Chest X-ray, AP view. Patient: 59 years old, sex F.
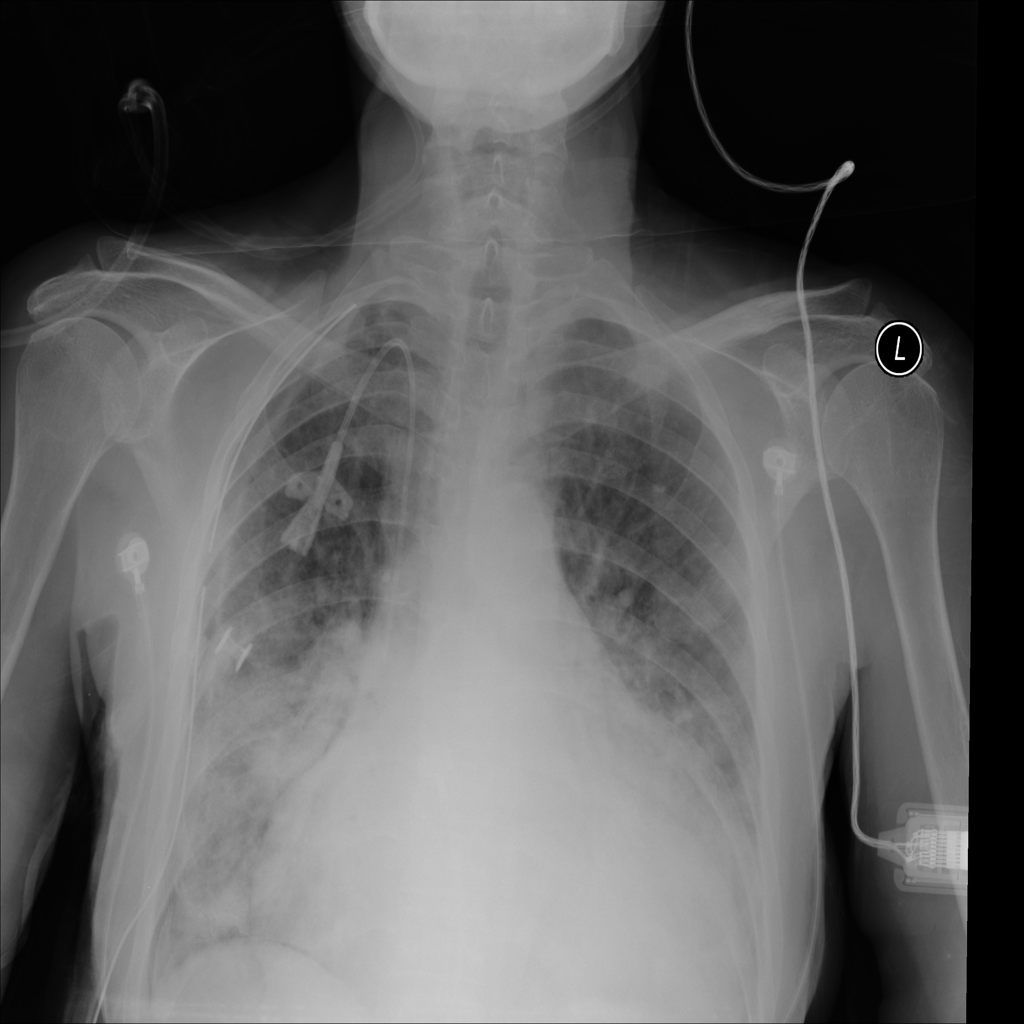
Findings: Cardiomegaly, Effusion, Pneumonia